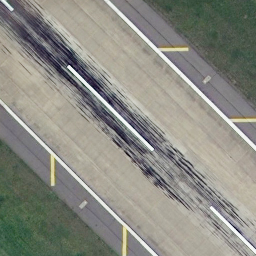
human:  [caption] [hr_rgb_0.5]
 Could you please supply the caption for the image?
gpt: It is a straight runway with some white mark lines on it .

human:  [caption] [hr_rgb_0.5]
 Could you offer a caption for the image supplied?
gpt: There are some mark lines on the straight runway .

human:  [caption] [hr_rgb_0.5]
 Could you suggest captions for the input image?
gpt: A straight runway with some mark lines on it .

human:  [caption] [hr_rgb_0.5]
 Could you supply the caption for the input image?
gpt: It is a straight runway with some mark lines on it .

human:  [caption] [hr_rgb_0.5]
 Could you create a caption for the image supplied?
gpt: A straight runway with some white mark lines on it .